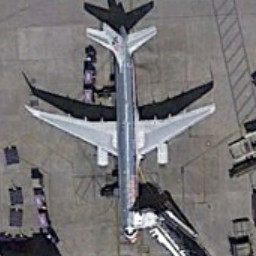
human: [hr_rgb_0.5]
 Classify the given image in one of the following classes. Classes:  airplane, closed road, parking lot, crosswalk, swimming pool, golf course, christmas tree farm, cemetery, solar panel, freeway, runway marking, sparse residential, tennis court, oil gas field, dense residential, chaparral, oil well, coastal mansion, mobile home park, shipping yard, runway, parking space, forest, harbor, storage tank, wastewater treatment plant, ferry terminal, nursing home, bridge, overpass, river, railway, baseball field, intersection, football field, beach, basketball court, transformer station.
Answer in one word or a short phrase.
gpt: airplane